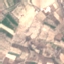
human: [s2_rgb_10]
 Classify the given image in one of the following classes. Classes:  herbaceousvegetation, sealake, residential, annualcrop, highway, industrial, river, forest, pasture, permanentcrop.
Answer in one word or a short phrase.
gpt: PermanentCrop